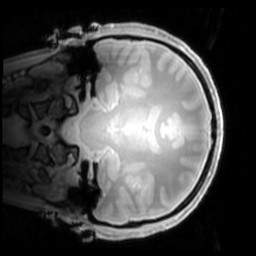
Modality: PDw
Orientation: coronal
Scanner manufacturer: philips
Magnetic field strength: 7 T
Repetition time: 0.008 s
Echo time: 0.001974 s